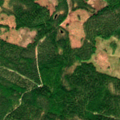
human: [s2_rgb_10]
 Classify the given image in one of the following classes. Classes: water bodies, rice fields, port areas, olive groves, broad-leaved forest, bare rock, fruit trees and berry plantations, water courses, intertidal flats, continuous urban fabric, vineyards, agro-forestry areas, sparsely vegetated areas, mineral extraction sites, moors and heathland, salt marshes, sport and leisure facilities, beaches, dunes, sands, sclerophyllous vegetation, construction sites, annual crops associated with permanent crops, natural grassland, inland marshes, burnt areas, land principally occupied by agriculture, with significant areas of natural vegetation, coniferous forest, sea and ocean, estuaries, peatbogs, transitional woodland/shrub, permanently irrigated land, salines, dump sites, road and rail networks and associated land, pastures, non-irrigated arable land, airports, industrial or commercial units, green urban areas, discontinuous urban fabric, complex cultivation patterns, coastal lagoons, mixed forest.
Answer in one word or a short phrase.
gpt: coniferous forest, mixed forest